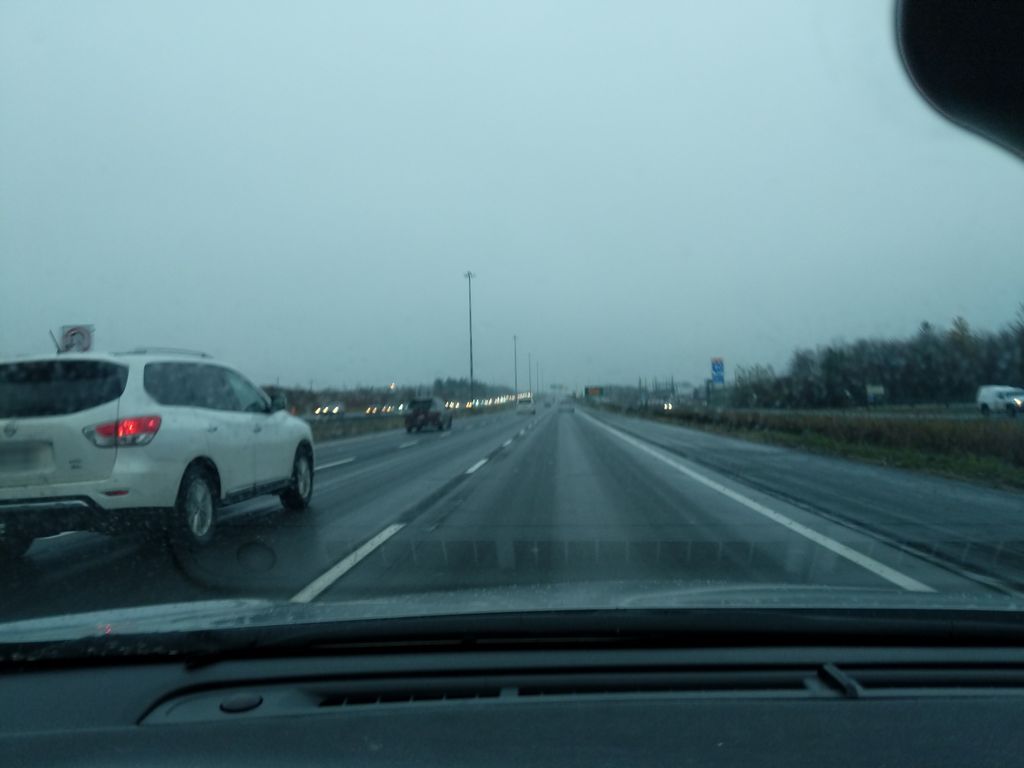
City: quebec_city